Question:
I would like to double click on an item in the list box and have that item show up in the textBox titled File name (please refer to the picture)
'''
private void listBox1_MouseDoubleClick(object sender, MouseEventArgs e)
{
listBox1.Items.Add(textBox2.Text);
}
'''
this code does not work, what am I doing wrong
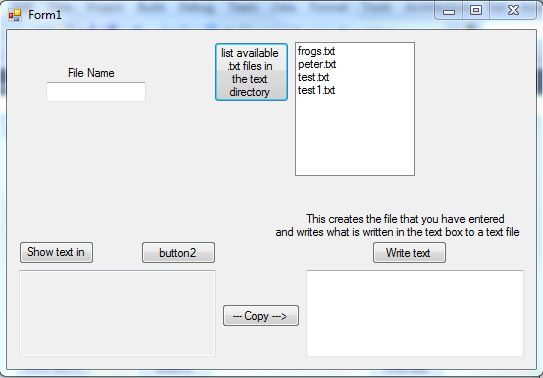
Answer: You're doing it other way around. You try to add the text from textbox to listbox.
'''
private void listBox1_MouseDoubleClick(object sender, MouseEventArgs e)
{
if(listBox1.SelectedItem != null)
{
textBox2.Text = listBox1.SelectedItem.ToString();
}
}
'''
To get more reliable results when clicking no item in listbox, <URL>. Thanks to @Marcel N.